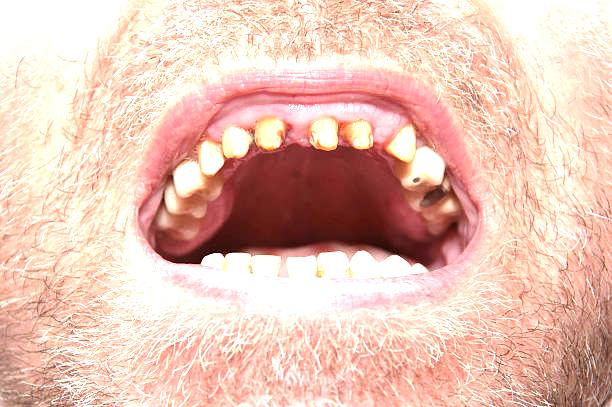
Condition: Gingivitis